Field crop: maize
Growth stage: 2
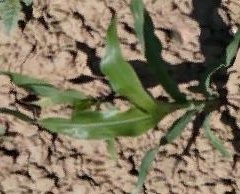
Species: maize